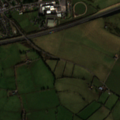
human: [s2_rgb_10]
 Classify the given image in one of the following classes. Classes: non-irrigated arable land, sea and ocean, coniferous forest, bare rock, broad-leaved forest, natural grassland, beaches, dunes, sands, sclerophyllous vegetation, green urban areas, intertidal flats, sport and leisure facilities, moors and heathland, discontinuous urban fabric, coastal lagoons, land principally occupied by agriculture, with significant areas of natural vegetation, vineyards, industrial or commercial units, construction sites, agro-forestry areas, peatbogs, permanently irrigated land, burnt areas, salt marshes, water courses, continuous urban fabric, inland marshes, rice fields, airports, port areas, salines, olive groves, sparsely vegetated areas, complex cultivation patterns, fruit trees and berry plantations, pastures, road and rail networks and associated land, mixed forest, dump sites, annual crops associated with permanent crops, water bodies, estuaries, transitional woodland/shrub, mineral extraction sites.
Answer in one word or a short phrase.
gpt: discontinuous urban fabric, pastures, natural grassland